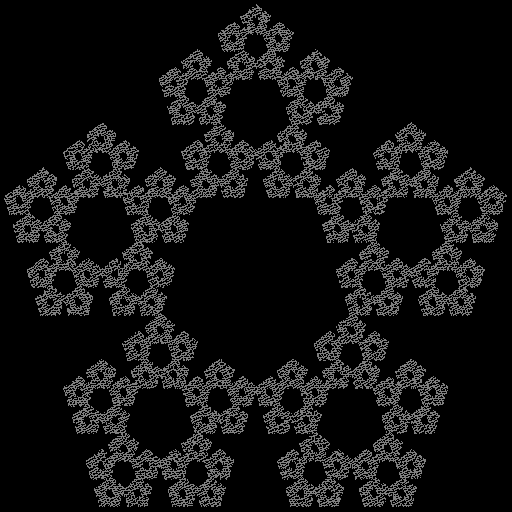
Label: sierpinski_pentagon